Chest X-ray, PA view. Patient: 80 years old, sex M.
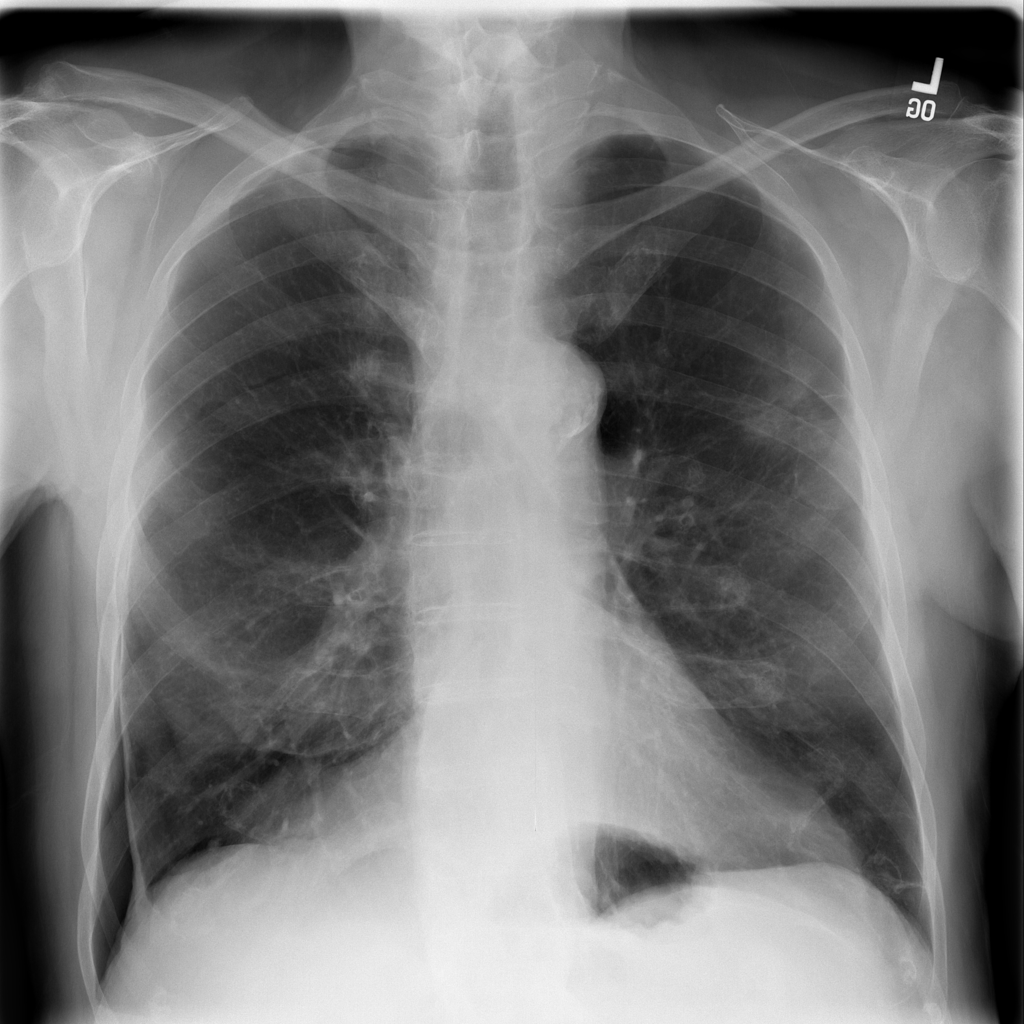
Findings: Pneumothorax